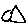
Label: fish